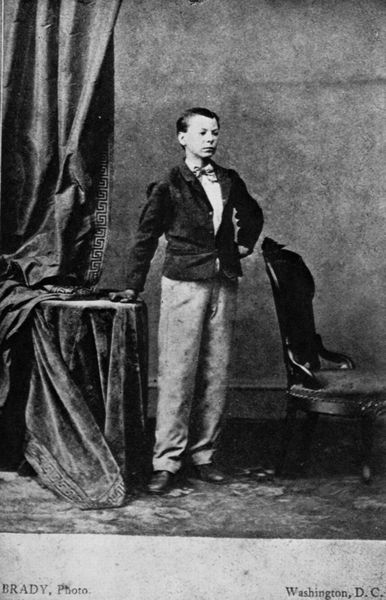
Titel: Levin Handy, der Neffe von Mathew B. Brady
Künstler: Mathew B. Brady
Schlagwörter: fuß, hand, himmel, kopf, mann, schatten, weiß, brust, frisur, grau, hintergrund, holz, licht, mund, nase, ohr, profil, raum, schwarz, stuhl, tisch, zimmer, blick, muster, ornament, rock, schleife, teppich, anzug, hemd, hose, jacke, jung, wand, arm, arme, augen, falten, kragen, stehen, bildnis, hände, portrait, porträt, rückenlehne, signatur, tischdecke, tischtuch, vorhang, interieur, mantel, pose, sessel, stehend, stoff, innen, kind, saum, theater, armlehne, lehne, man, schuhe, klein, amerika, bordüre, ernst, streng, aufrecht, atelier, draperie, faltenwurf, junge, aufstützen, knöpfe, fliege, jackett, sakko, foto, fotografie, photographie, bub, drapiert, schwarzweiss, posieren, schuh, ganzkörper, kerl, photo, jüngling, halbprofil, lord, polsterstuhl, einrichtung, el greco, aufnahme, auflehnen, mäander, studio, gestellt, herrchen, psieren, atelieraufnahme, lichtbild, washington, porträtfoto, portrat, hjemd, brady, mathew, 1921, washingtoin, blick seitlich, paion, papion, tisschdecke